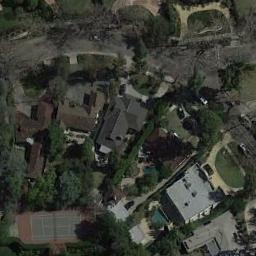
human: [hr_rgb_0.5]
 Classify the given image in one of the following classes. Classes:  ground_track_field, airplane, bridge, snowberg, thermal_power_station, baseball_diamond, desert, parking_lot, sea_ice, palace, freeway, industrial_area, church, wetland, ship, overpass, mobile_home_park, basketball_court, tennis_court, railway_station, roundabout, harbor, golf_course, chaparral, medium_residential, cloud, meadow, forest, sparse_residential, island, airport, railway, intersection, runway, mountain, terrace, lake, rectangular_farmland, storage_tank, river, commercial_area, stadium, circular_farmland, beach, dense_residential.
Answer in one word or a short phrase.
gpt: tennis_court